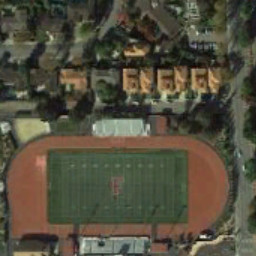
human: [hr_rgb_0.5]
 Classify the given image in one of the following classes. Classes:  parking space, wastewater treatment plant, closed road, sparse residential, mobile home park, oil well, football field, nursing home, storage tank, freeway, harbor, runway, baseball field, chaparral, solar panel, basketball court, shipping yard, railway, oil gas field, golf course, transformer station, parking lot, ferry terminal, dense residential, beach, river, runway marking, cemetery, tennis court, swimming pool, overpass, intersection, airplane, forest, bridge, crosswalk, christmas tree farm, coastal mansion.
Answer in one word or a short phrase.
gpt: football field